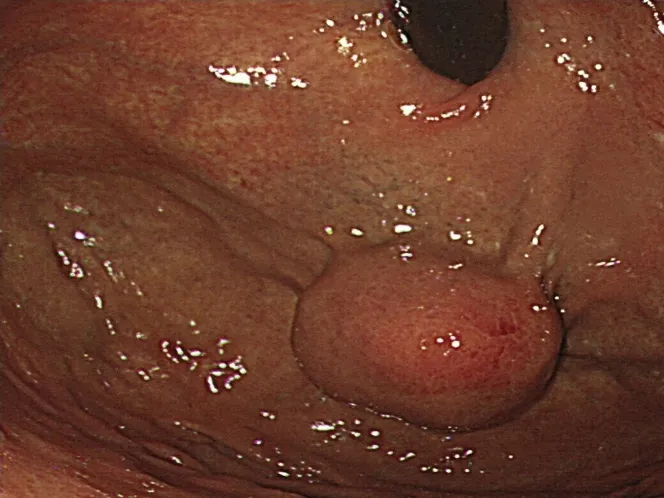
Esophagogastroduodenoscopy findings. A submucosal tumor of the stomach, 30 mm in diameter in the upper anterior wall of the stomach with no ulcerations.
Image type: endoscopy (gi_endoscopy)